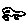
Label: car